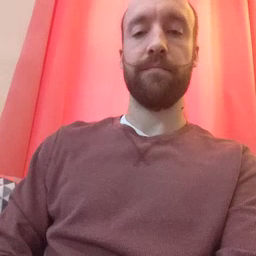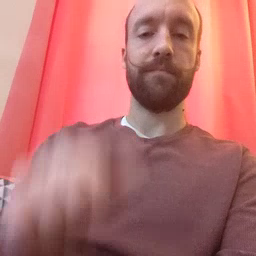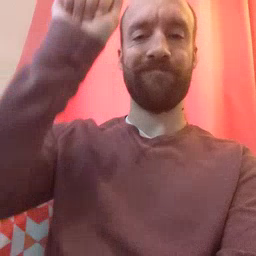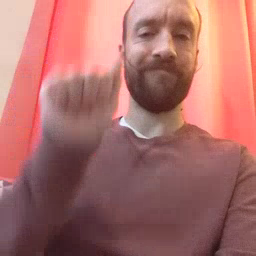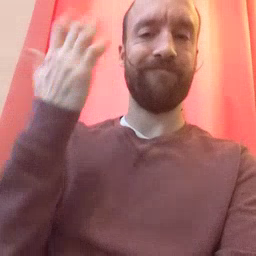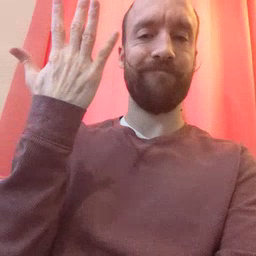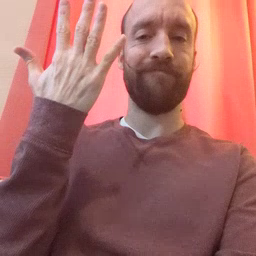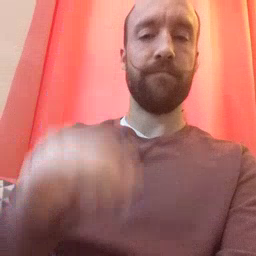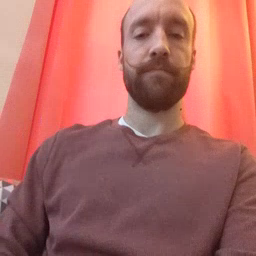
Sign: mitten